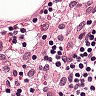
Metastatic tissue present: no